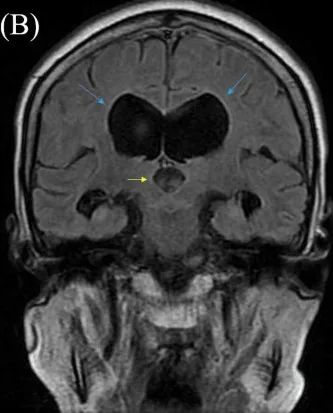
The results of brain MRI. (B) The T2-weighted fluid-attenuated inversion recovery (FLAIR) brain MRI showed enlarged lateral ventricles (blue arrowheads) and third ventricle (yellow arrowhead), but the callosal angle was not narrowed. This patient did not present disproportionately enlarged subarachnoid-space hydrocephalus.
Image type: radiology (mri)